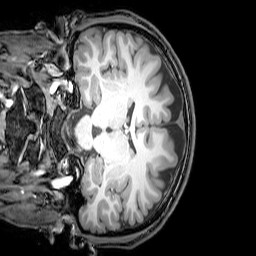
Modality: T1w
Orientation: coronal
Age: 22
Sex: male
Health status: healthy
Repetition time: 0.081 s
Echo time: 0.037 s